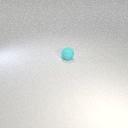
small cyan rubber sphere